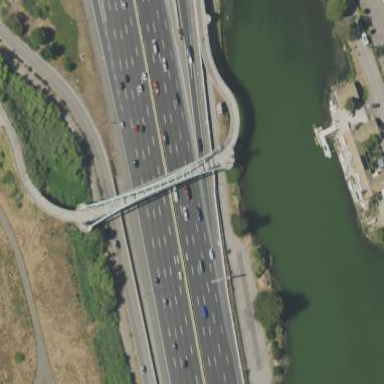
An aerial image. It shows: Man-made bridge.